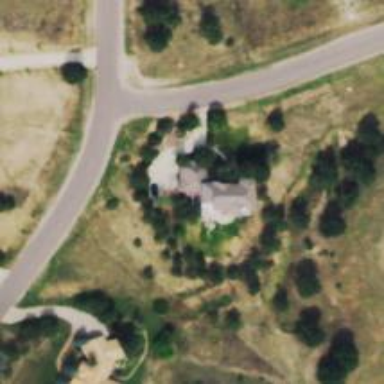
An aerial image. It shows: Driveway.